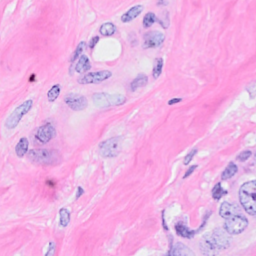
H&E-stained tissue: Breast